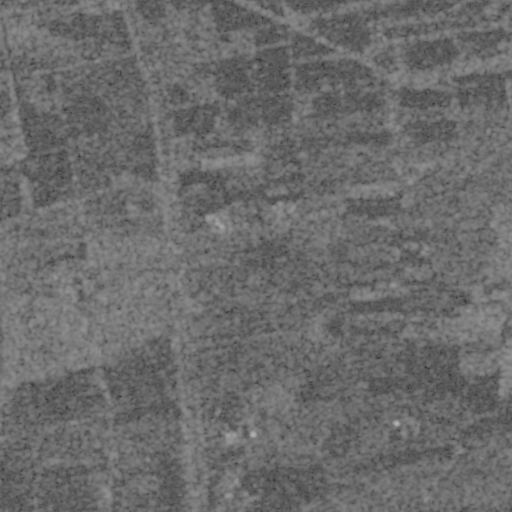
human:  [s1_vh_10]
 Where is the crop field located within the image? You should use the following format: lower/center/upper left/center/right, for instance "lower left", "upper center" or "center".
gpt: The crop field is located in the upper right of the image.
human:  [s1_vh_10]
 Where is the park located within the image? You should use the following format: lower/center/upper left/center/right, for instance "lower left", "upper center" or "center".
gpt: The park is located in the upper right of the image.
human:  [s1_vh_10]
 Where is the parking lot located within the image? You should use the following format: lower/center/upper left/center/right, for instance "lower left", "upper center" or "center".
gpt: The parking lot is located in the upper center of the image.
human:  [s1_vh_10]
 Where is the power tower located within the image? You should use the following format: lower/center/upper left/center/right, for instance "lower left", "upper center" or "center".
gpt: There is no power tower in the image.

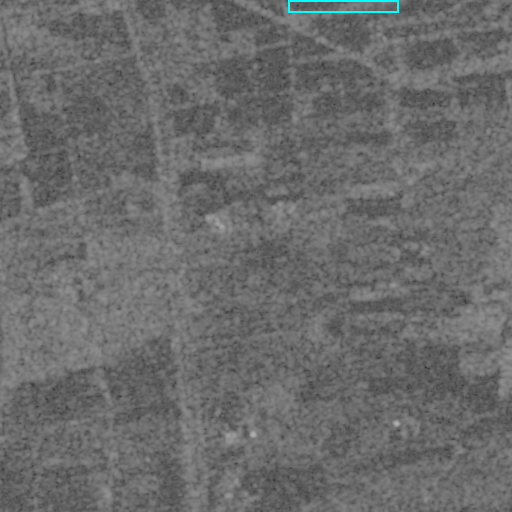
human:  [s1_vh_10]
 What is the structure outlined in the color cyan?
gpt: The structure outlined in cyan is a crop field.
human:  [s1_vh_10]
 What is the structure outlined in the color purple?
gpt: There is no purple outline.